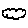
Label: cloud